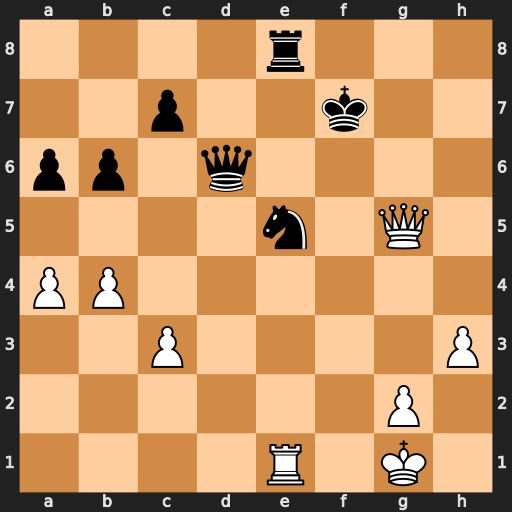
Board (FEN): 4r3/2p2k2/pp1q4/4n1Q1/PP6/2P4P/6P1/4R1K1
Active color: w
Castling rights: -
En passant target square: -
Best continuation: Rf1+ Ke6 Rf6+ Kd7 Rxd6+